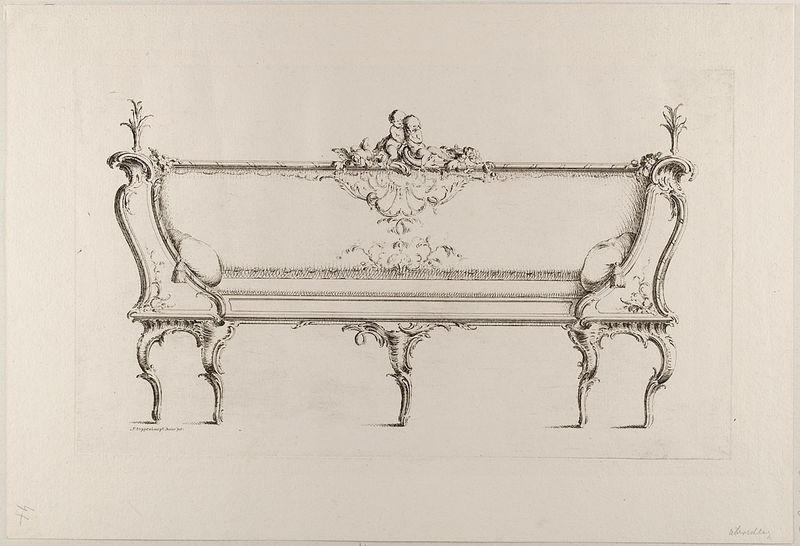
Titel: Sofa, Blatt aus einer Folge
Künstler: Johann Michael Hoppenhaupt
Standort: Hamburg
Institution: Museum für Kunst und Gewerbe Hamburg
Schlagwörter: rokoko, papier, sofa, grafik, graphik, old, couch, fotografie, photographie, druckgraphik, druckgrafik, radierung, kunstgewerbe, sad, putten, kunsthandwerk, amoretten, rocaille, hausrat, home, cold, kanapee, rest, style, reproduktionen, lonely, alone, blumenornamente, industriedesign, hard, druckerzeugnisse, muschelwerk, pflanzenornamente, möbel, ornamentstich, vorlageblättter, unstable